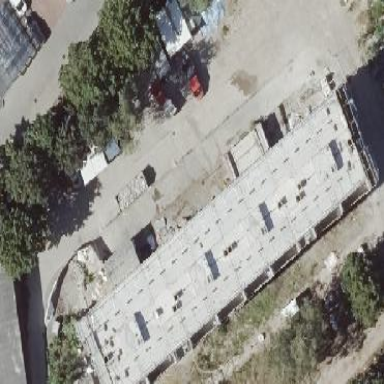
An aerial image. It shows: Office building with flat roof.